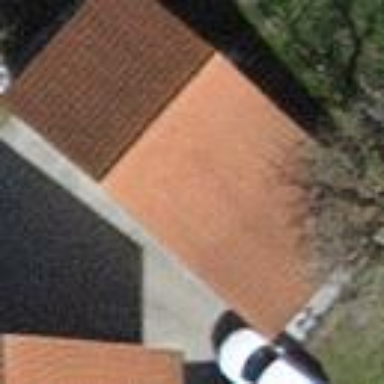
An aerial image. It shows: Group of garages.